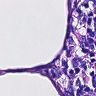
Metastatic tissue present: no